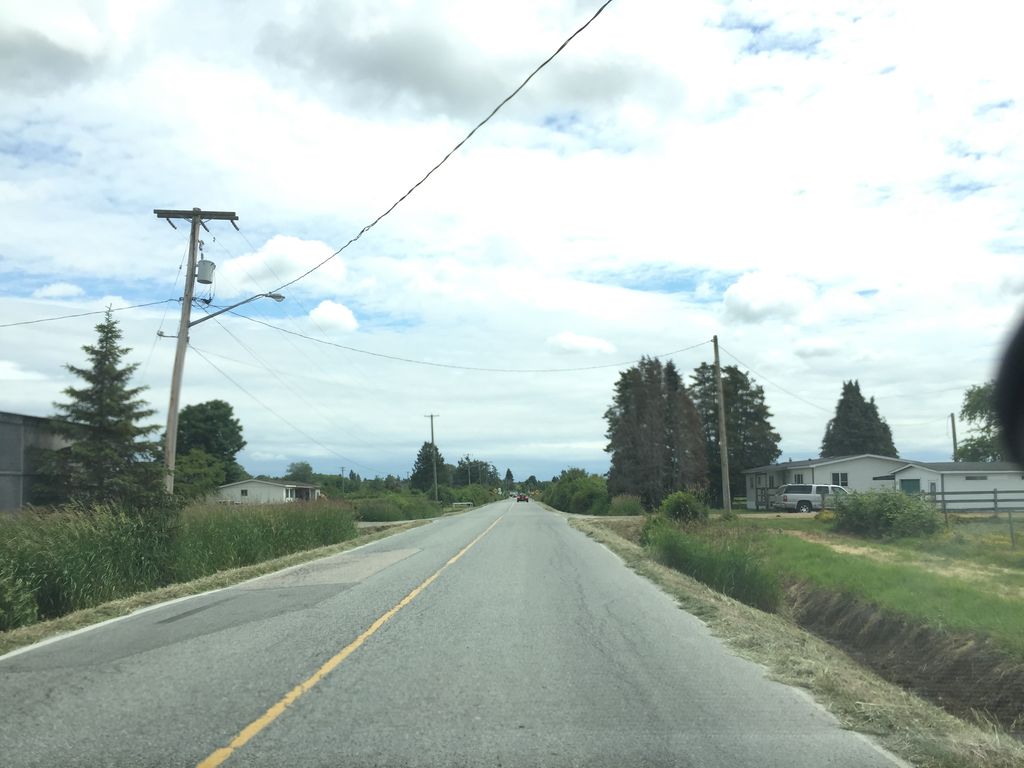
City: vancouver